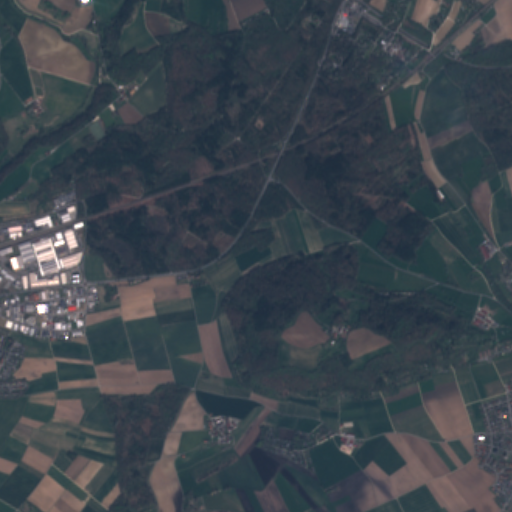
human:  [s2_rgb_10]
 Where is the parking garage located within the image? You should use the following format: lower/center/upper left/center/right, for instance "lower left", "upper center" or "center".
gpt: The parking garage is located in the center left of the image.
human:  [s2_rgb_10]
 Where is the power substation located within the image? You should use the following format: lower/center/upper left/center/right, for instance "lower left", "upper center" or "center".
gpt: The power substation is located in the lower right of the image.
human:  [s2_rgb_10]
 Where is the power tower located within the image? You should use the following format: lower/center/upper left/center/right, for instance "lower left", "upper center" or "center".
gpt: The power tower is located in the right of the image.
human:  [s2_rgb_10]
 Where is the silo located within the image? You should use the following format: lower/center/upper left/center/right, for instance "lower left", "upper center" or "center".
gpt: The silo is located in the center right of the image.
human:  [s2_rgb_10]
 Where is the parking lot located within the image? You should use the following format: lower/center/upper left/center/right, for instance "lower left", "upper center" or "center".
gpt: There is no parking lot in the image.